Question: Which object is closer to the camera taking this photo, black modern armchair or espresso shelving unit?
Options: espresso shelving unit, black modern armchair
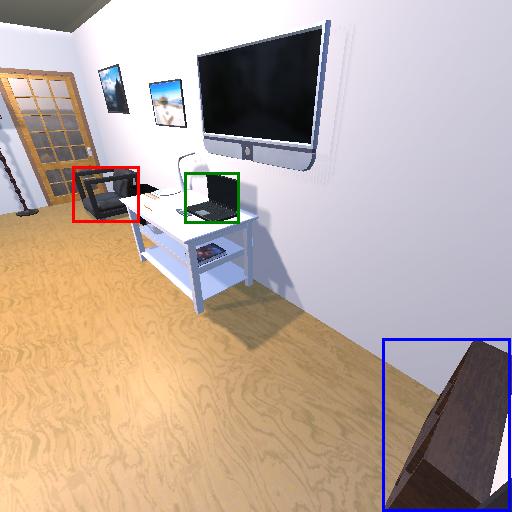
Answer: espresso shelving unit